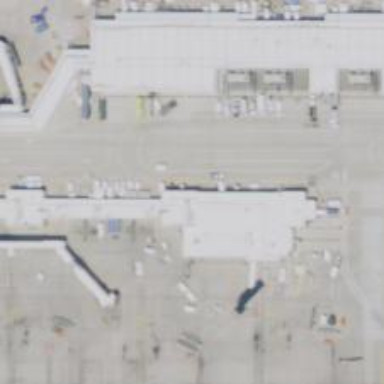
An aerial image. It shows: Airport gate.